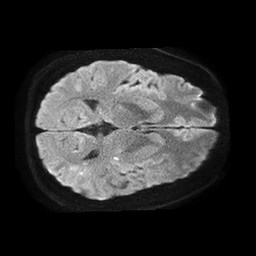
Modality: TRACE
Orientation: axial
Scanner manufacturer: philips
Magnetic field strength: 1.5 T
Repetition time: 4.6 s
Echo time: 0.08517 s